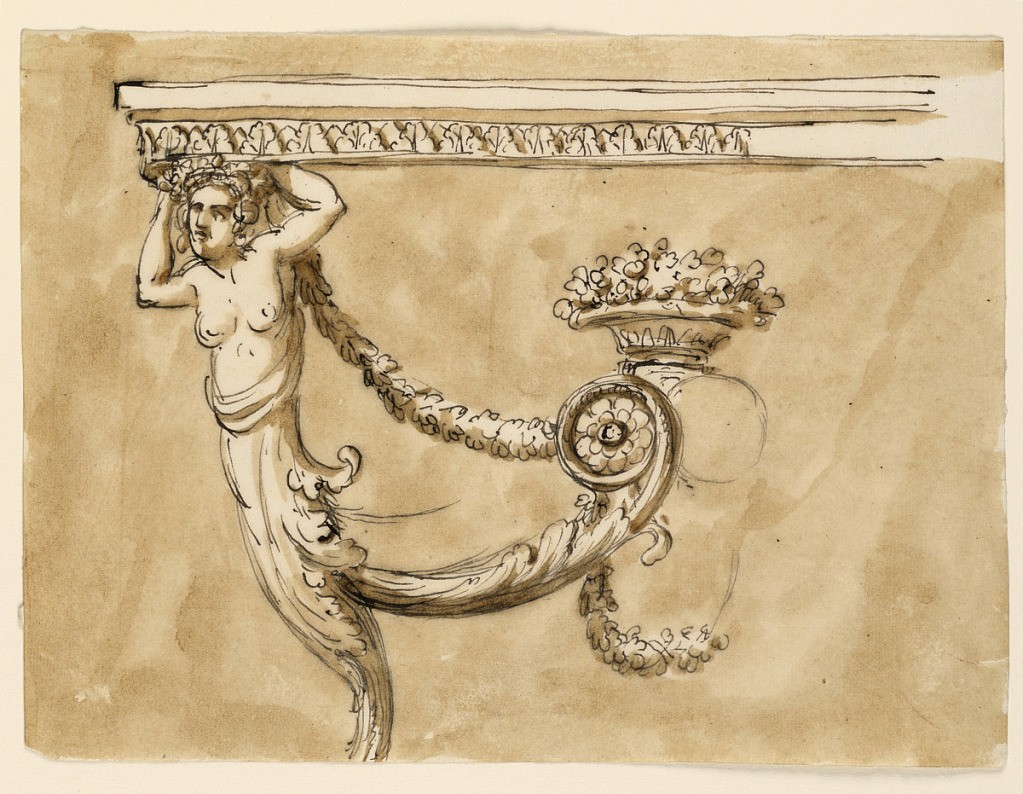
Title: Console table
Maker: Giuseppe Barberi, Italian, 1746–1809
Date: ca. 1775
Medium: Pen and brown ink, brush and brown wash on off-white laid paper, lined
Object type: Drawing
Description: The left side: cornices of an entablature are supported by the head and raised hands of a female gaine standing upon a curved leaf leg, the foot being omitted. From the leg springs a rinceau toward the center where the spirals support a bowl with flowers. From the hands a festoon hangs toward the center, and below it. Usual background.